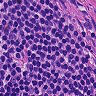
Metastatic tissue present: no